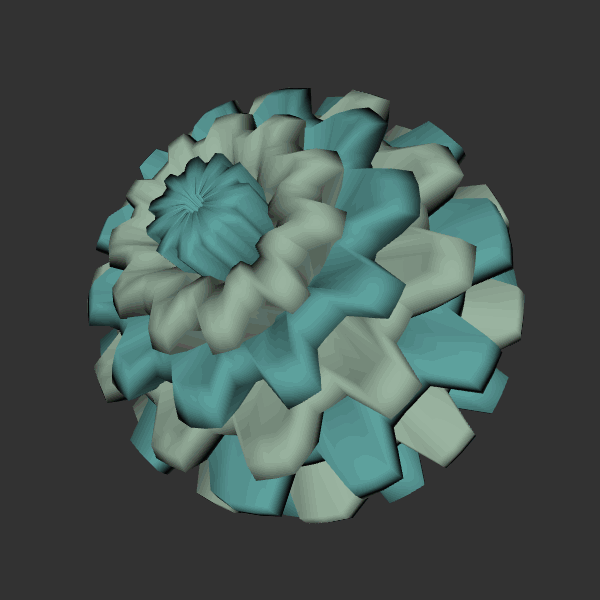
Background: dark